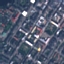
Label: Residential